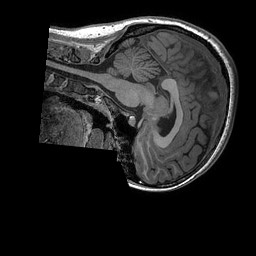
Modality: T1w
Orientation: sagittal
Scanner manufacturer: ge
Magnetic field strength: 3 T
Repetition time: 0.008156 s
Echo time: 0.00318 s